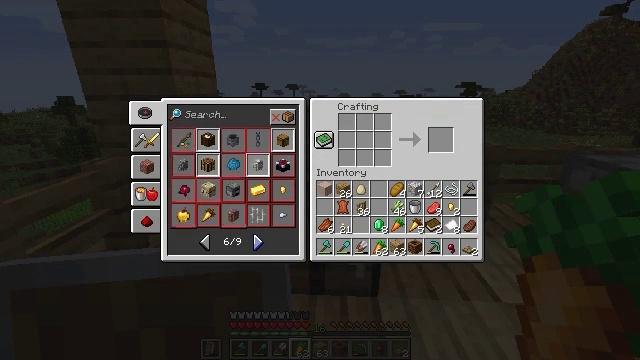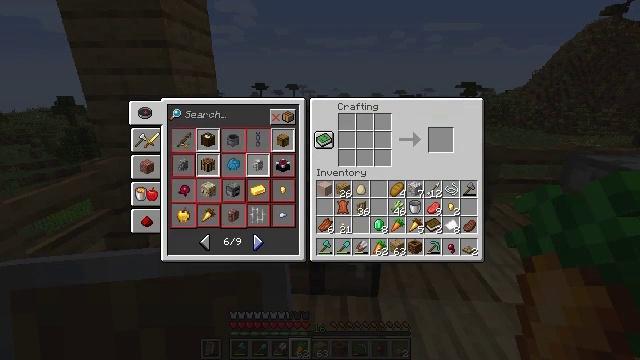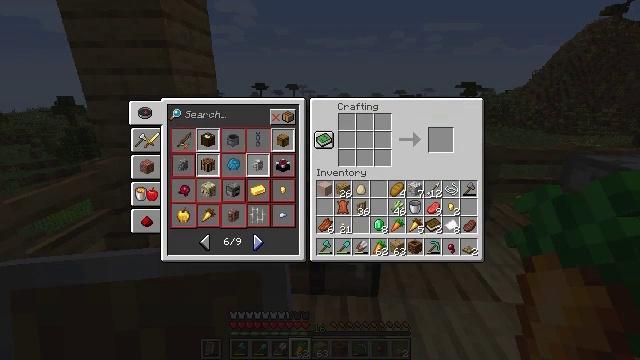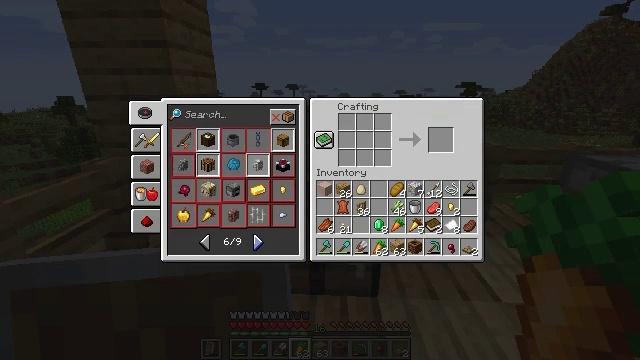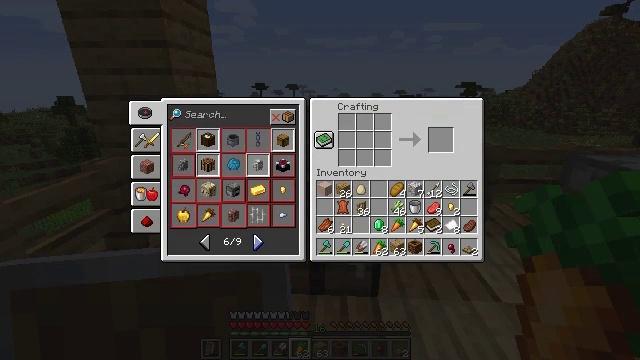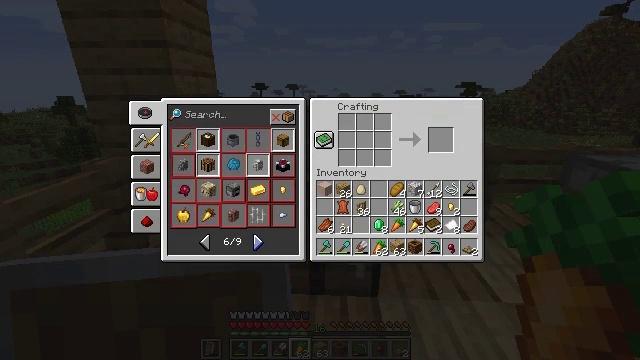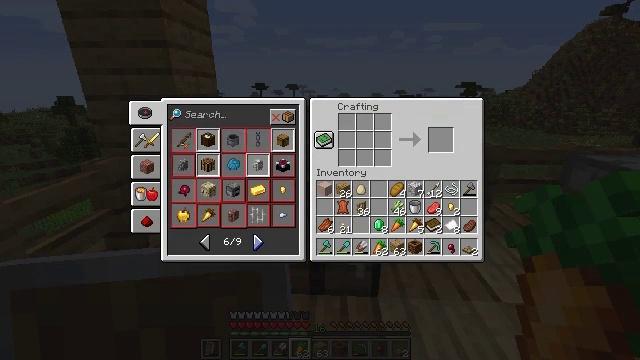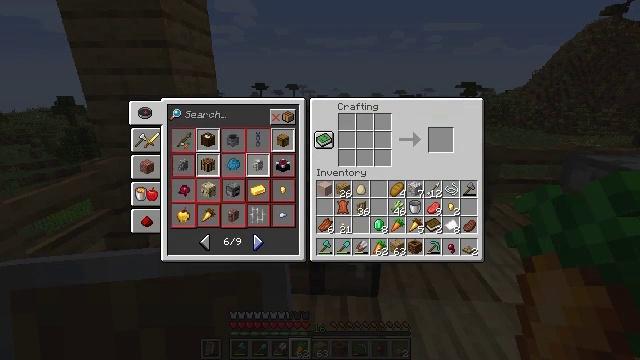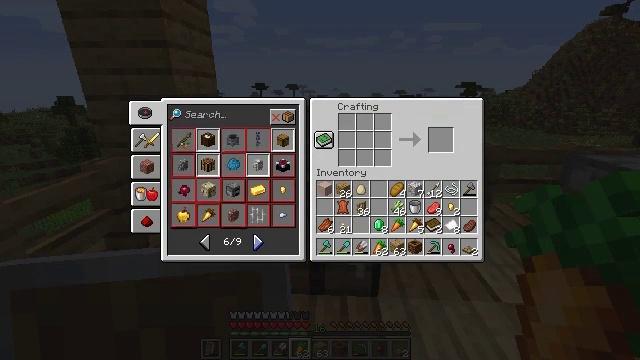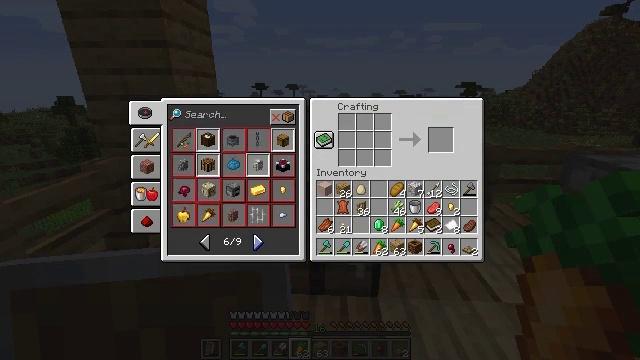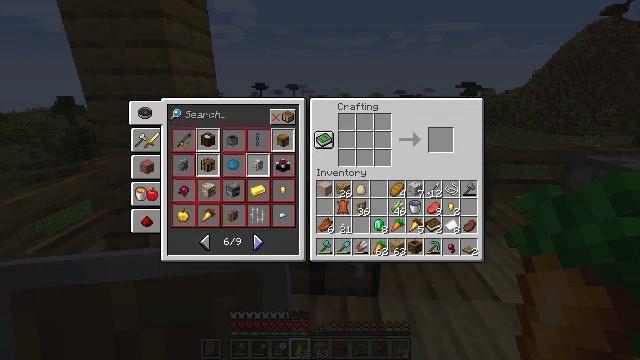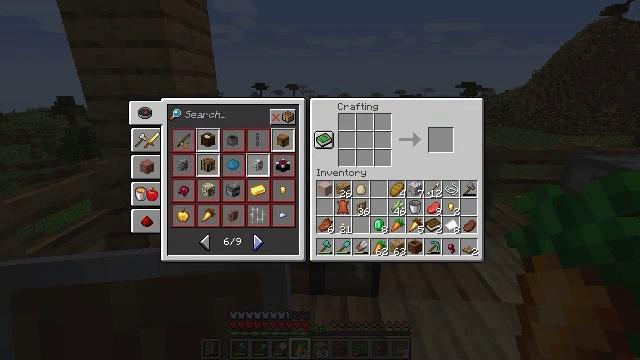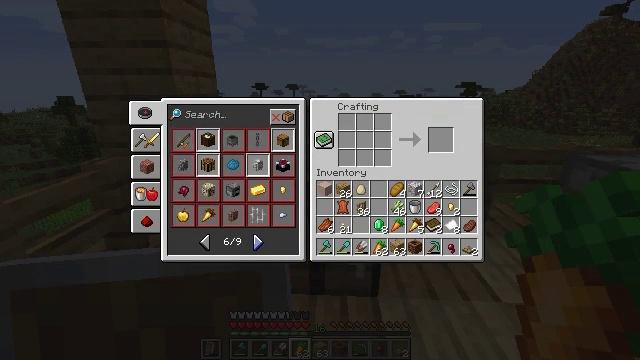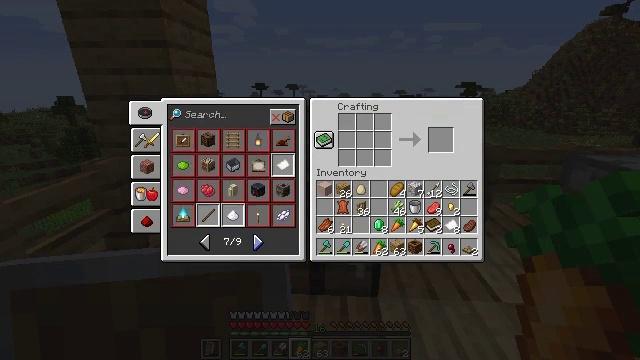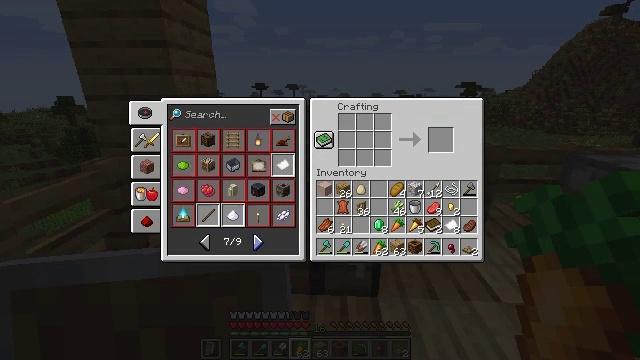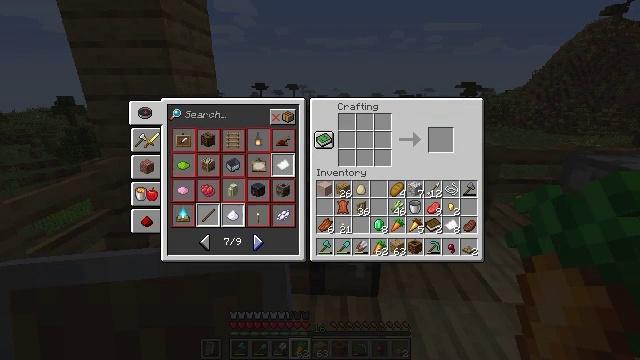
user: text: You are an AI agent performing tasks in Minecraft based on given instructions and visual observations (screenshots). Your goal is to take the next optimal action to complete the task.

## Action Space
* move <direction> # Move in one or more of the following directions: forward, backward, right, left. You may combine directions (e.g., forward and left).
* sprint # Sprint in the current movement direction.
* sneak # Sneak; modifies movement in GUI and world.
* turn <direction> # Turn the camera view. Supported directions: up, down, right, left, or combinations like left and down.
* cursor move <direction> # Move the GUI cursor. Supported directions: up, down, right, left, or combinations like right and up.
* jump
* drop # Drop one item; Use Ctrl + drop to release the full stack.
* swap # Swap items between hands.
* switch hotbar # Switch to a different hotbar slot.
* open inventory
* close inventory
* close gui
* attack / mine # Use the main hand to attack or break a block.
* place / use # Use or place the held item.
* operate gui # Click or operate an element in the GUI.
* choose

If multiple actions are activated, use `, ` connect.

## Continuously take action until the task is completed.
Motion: motion action
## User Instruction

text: Use the crafting table to make a cartography table.
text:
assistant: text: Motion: no_op
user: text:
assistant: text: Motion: no_op
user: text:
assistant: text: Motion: no_op
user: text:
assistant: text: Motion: no_op
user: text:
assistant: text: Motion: no_op
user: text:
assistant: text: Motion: no_op
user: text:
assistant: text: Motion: no_op
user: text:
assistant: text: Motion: no_op
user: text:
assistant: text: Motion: no_op
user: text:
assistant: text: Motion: no_op
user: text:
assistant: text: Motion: no_op
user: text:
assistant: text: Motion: no_op
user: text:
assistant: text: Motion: operate gui
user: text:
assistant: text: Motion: operate gui
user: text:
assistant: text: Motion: operate gui
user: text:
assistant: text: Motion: operate gui
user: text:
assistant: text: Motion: no_op
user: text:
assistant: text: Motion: no_op
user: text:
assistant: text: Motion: no_op
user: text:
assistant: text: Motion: no_op
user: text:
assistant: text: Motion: no_op
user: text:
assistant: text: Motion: no_op
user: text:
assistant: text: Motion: no_op
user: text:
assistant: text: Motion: no_op
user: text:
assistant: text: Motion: no_op
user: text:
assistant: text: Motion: no_op
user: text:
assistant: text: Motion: no_op
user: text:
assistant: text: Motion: no_op
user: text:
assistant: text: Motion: no_op
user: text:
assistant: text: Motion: no_op